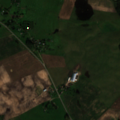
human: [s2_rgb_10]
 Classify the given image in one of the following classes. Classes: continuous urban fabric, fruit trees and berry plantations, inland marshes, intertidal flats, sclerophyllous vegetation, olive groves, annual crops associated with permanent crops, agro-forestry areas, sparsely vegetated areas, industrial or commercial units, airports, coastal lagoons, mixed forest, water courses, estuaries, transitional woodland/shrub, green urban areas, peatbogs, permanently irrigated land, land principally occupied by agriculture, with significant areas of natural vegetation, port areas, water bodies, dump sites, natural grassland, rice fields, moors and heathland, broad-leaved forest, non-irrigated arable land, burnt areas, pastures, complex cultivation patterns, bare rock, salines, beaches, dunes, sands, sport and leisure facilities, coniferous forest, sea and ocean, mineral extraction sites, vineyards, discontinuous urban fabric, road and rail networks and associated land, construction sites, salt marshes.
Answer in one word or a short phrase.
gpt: non-irrigated arable land, pastures, complex cultivation patterns, land principally occupied by agriculture, with significant areas of natural vegetation